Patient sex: M
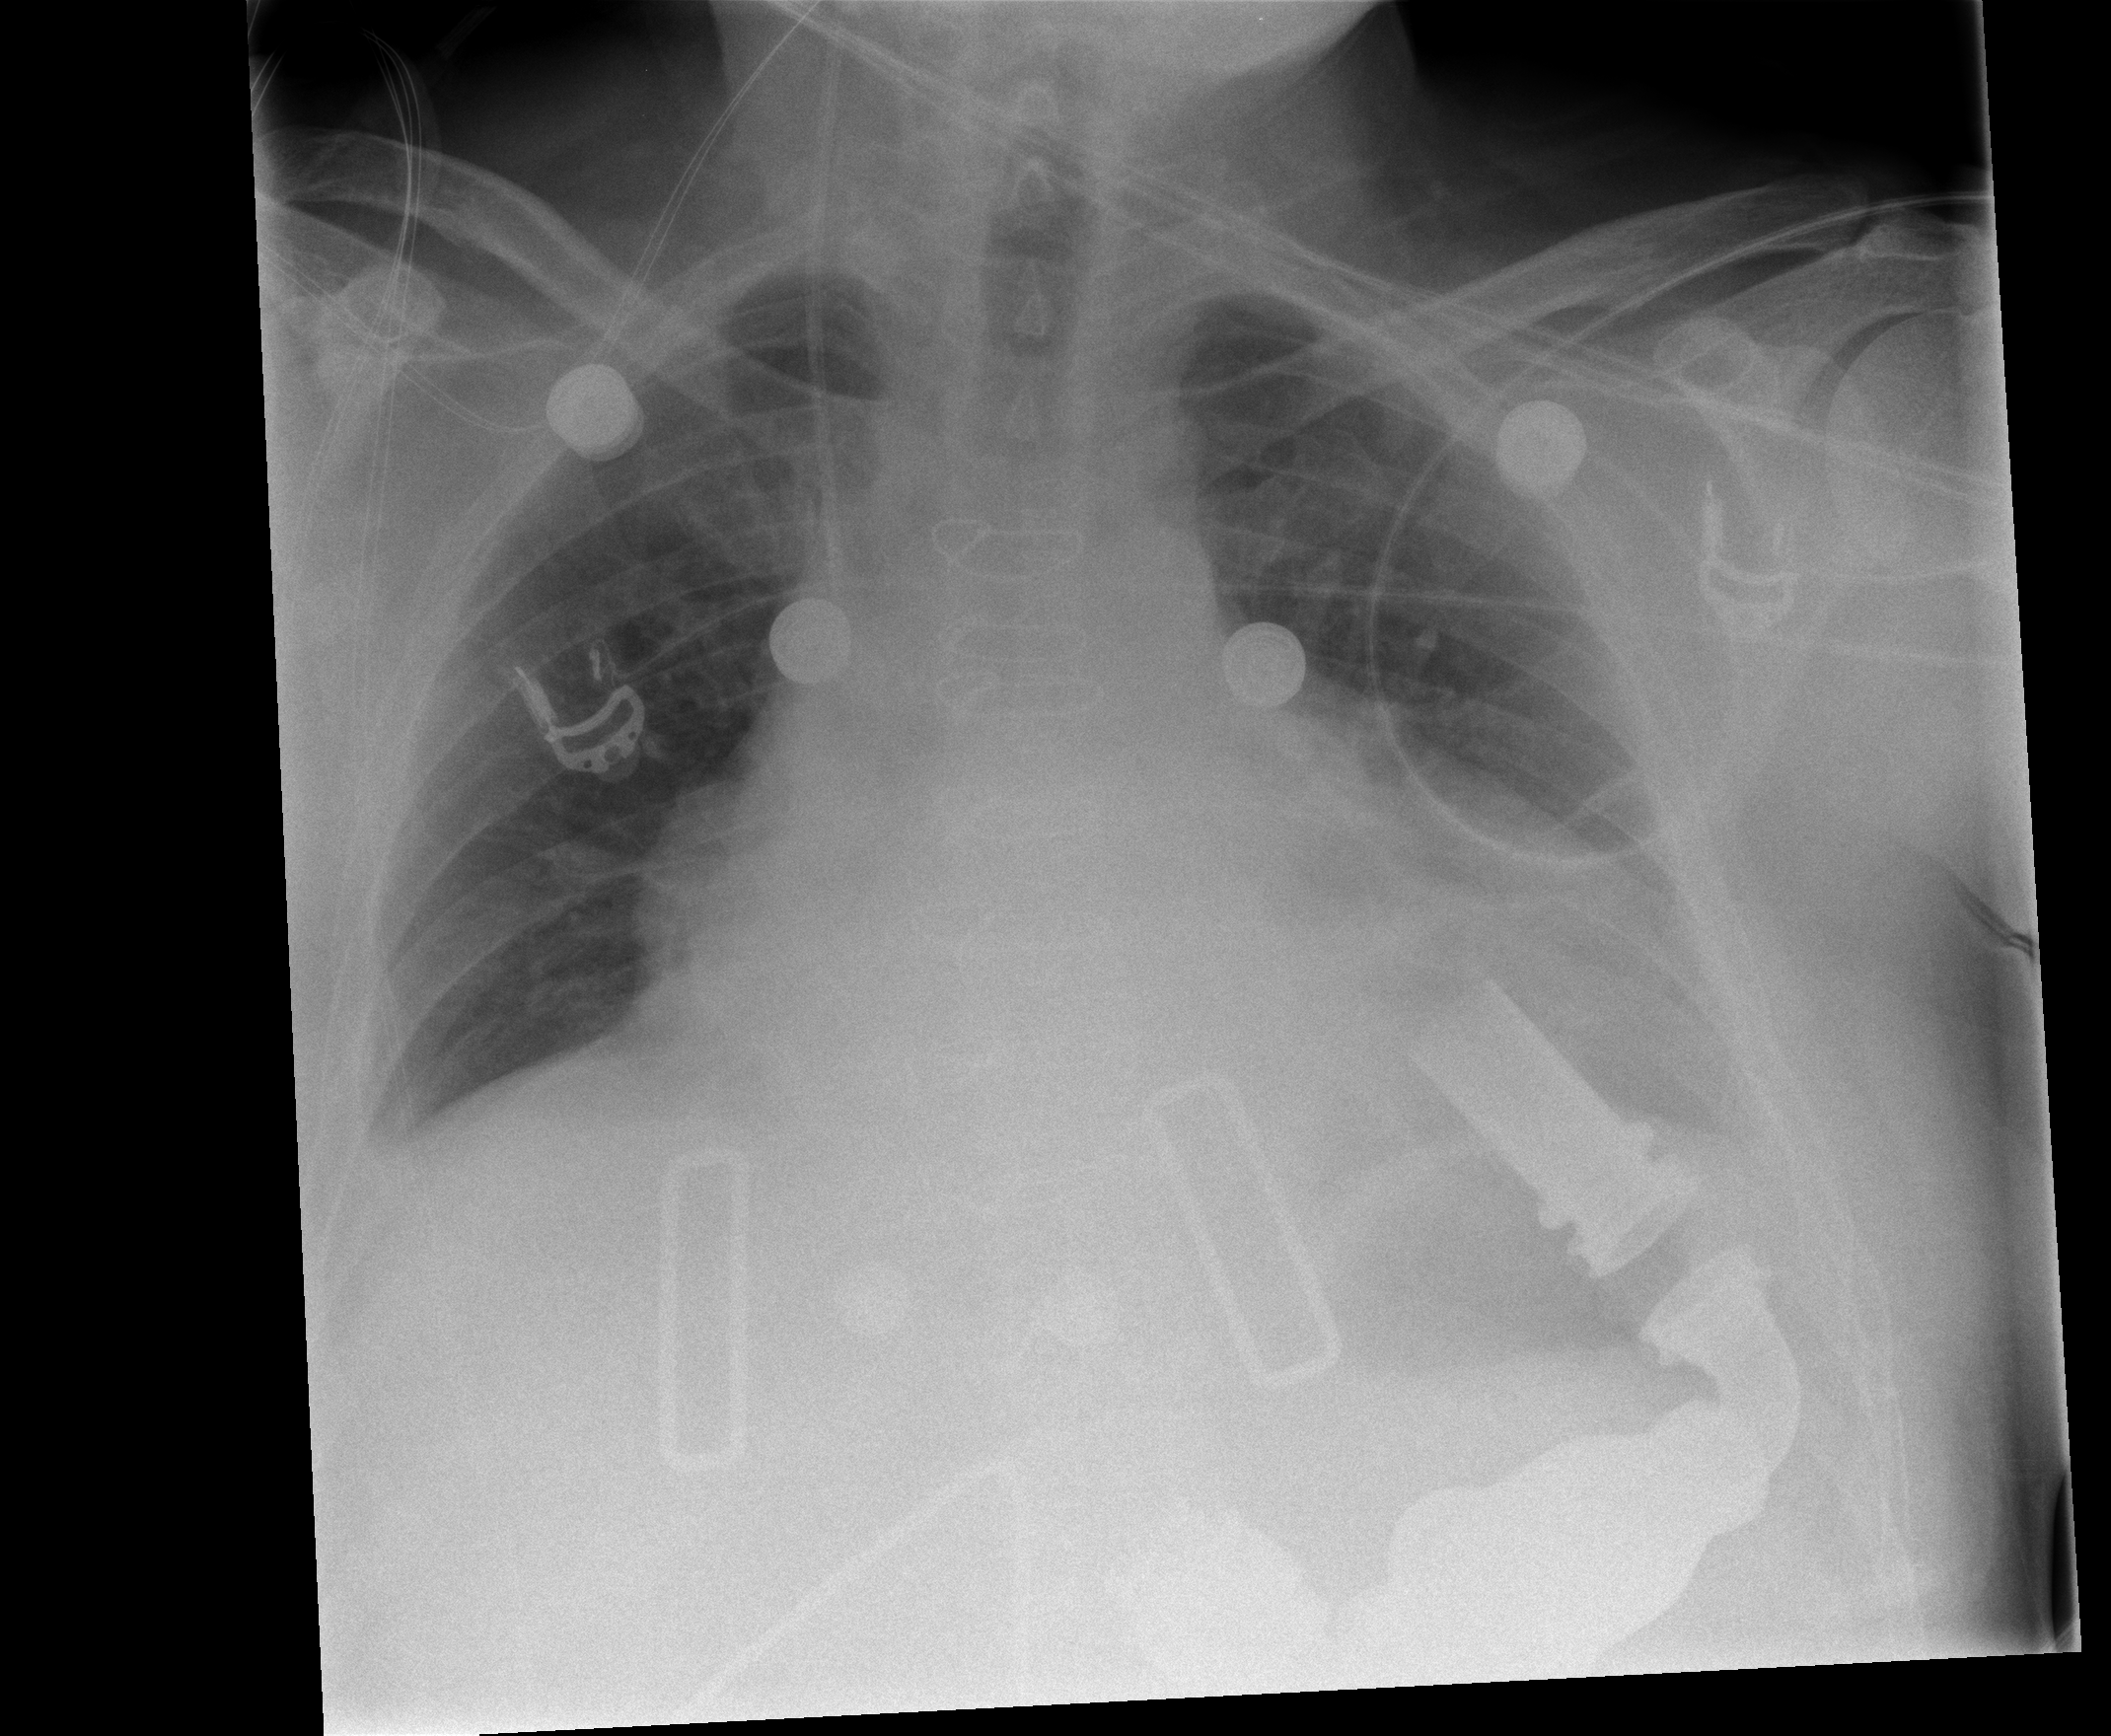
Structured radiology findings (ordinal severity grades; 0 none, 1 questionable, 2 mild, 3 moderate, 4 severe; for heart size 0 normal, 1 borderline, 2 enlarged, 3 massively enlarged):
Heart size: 2
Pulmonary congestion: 2
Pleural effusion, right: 2
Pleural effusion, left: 2
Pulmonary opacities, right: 0
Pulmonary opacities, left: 0
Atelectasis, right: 0
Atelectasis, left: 0